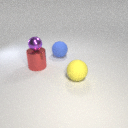
large red metal cylinder below small purple metal sphere